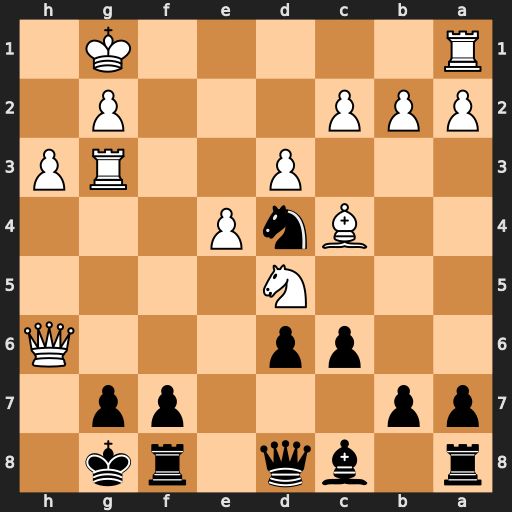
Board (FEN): r1bq1rk1/pp3pp1/2pp3Q/3N4/2BnP3/3P2RP/PPP3P1/R5K1
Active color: b
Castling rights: -
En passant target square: -
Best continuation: Ne2+ Kh2 Nxg3 Nf6+ Qxf6 Qxf6 gxf6